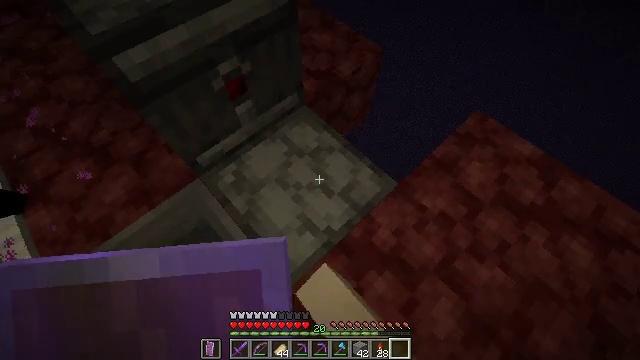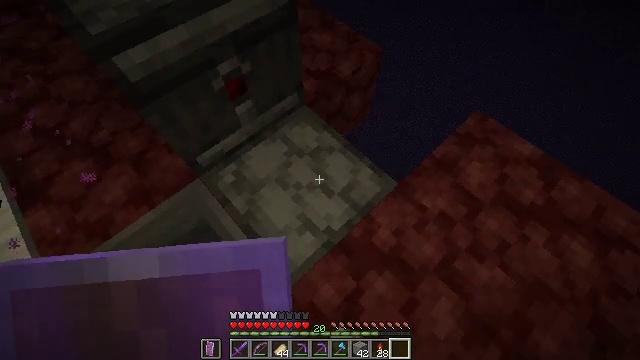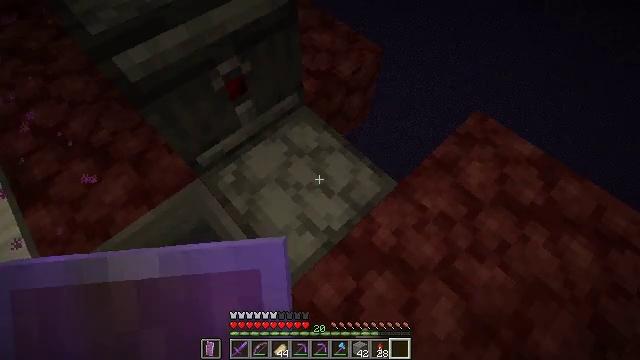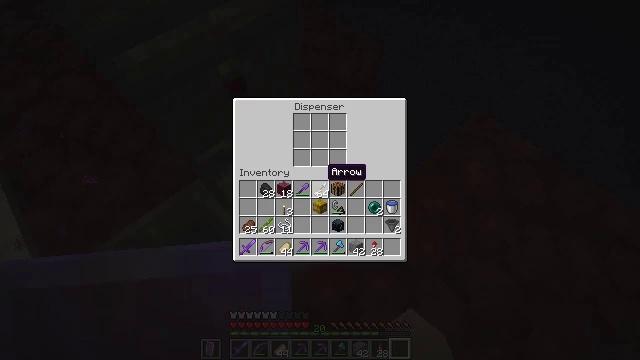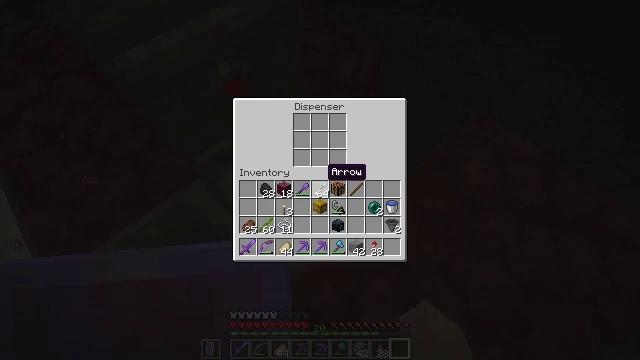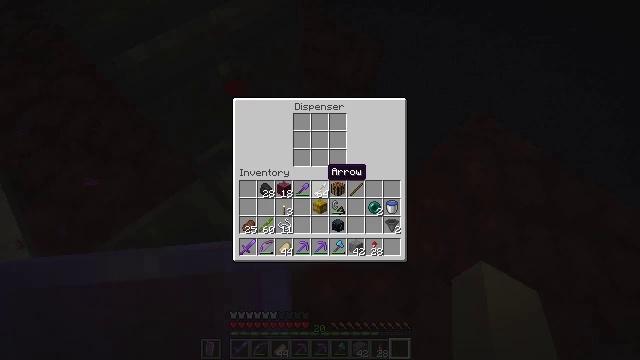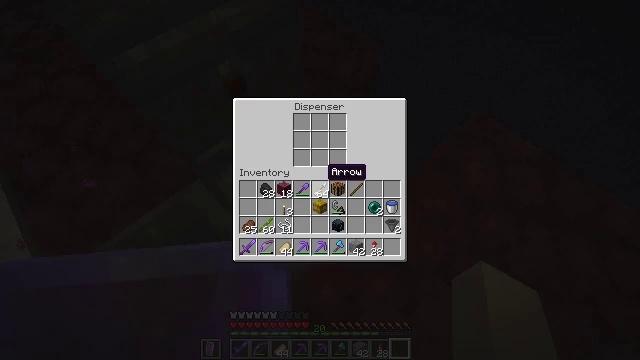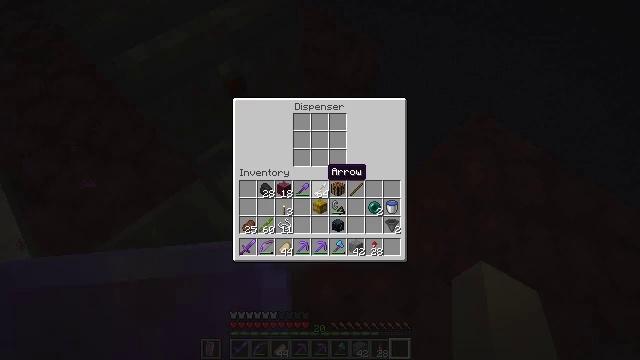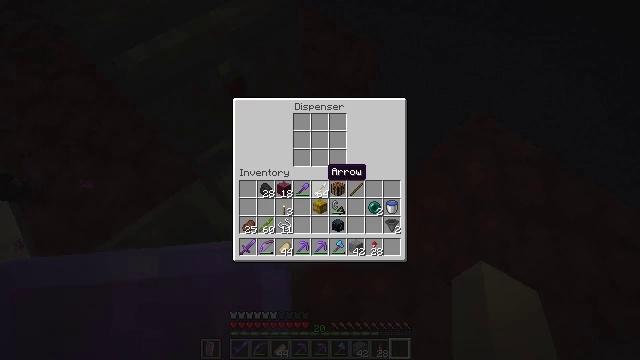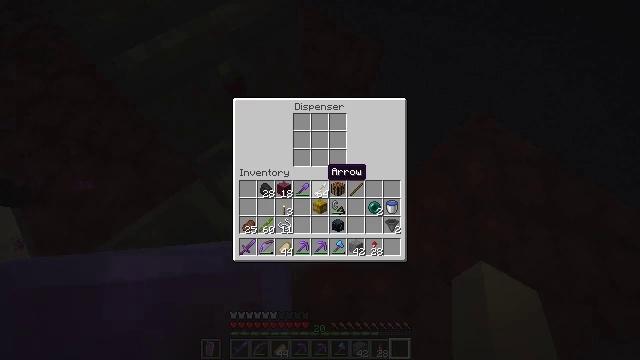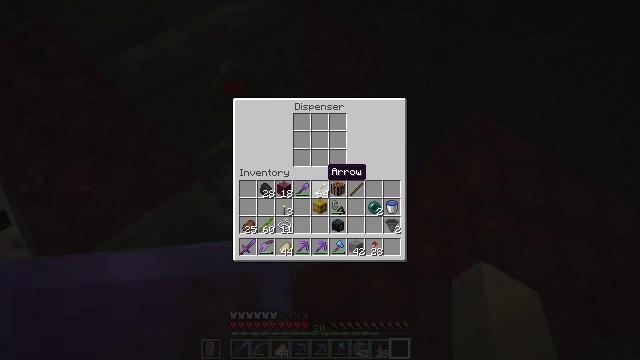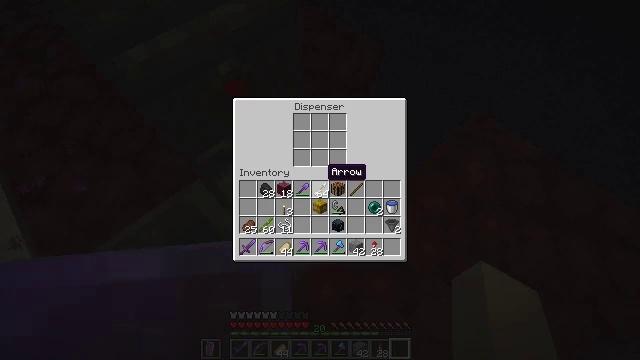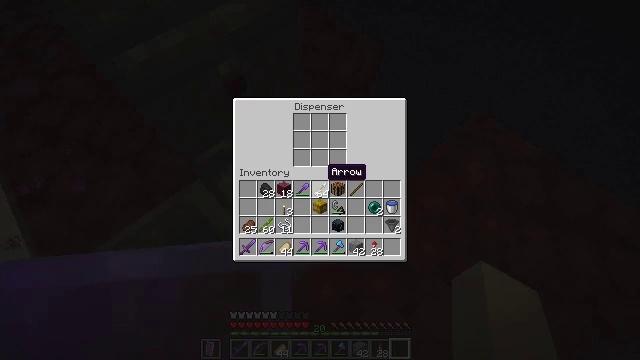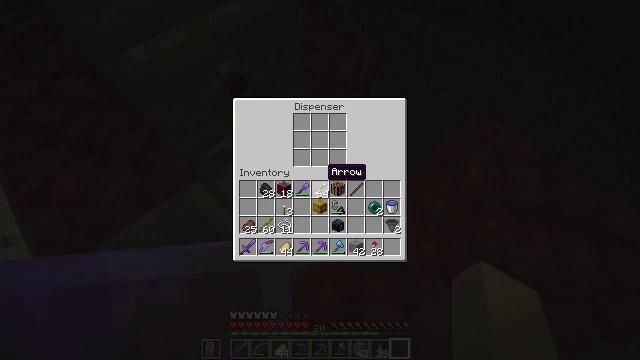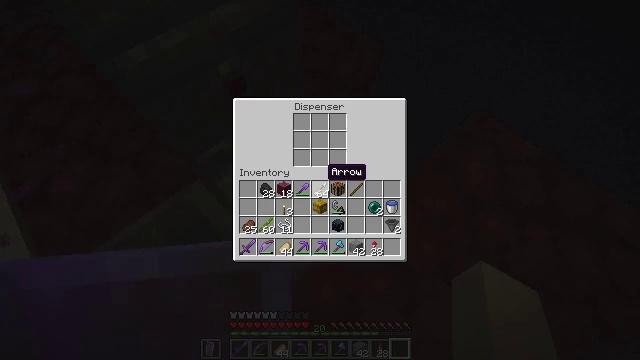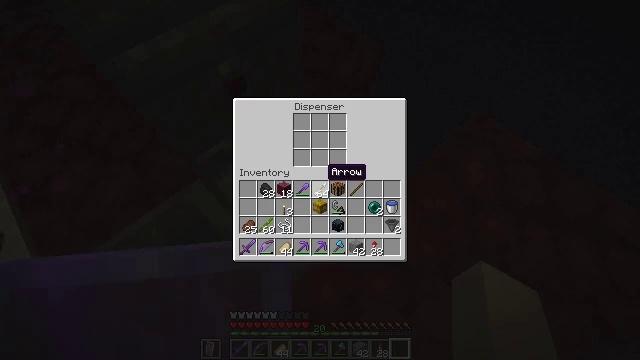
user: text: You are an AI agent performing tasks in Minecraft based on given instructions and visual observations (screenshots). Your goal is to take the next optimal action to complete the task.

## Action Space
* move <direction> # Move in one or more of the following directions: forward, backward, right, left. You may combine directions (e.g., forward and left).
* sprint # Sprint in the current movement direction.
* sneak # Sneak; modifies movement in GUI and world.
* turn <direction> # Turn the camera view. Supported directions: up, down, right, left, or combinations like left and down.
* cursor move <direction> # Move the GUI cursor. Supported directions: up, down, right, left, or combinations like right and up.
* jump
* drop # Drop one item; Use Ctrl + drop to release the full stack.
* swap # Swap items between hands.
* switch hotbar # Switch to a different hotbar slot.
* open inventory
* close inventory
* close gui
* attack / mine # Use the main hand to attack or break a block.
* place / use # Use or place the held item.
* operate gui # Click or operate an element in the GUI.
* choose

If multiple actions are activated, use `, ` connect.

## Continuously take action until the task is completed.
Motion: motion action
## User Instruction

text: Attack the chest to pick it up.
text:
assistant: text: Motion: use / place
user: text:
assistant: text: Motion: no_op
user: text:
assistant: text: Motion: no_op
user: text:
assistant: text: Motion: no_op
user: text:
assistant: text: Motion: no_op
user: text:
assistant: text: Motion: no_op
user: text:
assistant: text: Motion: no_op
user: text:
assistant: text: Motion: no_op
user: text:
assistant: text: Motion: no_op
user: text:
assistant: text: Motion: no_op
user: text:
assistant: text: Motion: no_op
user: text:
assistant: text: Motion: no_op
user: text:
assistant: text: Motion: no_op
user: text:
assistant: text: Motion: no_op
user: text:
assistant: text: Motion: no_op
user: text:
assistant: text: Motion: no_op
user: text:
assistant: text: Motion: no_op
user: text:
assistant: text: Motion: no_op
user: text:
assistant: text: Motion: no_op
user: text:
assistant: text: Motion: no_op
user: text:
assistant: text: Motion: no_op
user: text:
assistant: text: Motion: turn left and down
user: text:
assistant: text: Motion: no_op
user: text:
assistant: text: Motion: no_op
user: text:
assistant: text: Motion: no_op
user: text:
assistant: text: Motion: no_op
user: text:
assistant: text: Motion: no_op
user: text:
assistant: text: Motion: turn left and down
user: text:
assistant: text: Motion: no_op
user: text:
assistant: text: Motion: no_op